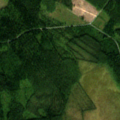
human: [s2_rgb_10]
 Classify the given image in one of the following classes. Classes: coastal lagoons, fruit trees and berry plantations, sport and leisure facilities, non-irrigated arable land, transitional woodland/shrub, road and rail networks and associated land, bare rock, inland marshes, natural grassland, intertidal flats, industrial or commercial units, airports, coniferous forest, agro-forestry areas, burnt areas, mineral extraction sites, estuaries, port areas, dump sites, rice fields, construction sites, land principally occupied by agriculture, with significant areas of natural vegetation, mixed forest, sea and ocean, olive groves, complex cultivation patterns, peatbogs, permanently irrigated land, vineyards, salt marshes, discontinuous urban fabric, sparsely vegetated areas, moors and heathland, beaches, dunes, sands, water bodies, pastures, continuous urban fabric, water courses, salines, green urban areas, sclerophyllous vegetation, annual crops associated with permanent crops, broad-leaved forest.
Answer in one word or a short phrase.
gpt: coniferous forest, mixed forest, peatbogs